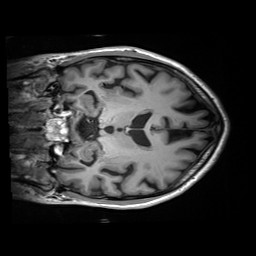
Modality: T1w
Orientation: coronal
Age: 77
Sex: male
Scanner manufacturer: siemens
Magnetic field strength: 3 T
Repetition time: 2.2 s
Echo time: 0.00245 s